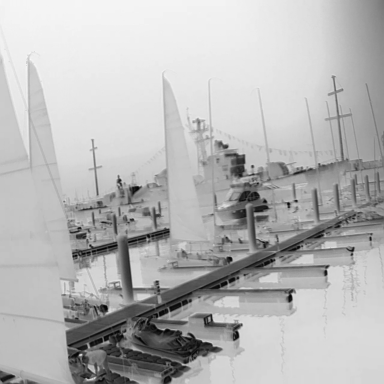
There are two canoes in the infrared image.